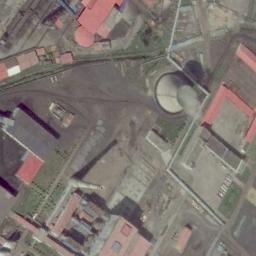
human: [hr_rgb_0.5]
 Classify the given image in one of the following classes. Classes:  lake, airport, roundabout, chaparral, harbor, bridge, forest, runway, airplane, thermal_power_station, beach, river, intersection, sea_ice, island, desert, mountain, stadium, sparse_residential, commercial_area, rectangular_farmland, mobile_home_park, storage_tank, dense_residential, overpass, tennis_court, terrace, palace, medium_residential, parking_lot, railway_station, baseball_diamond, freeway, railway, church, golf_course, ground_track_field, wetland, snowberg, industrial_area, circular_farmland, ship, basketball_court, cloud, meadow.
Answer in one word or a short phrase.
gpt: thermal_power_station